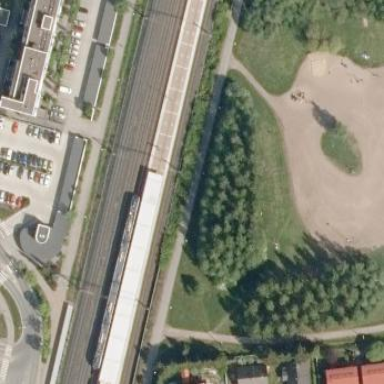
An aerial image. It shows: Paved platform for public transport. The platform is for railway services.